Field crop: tomato
Growth stage: 1
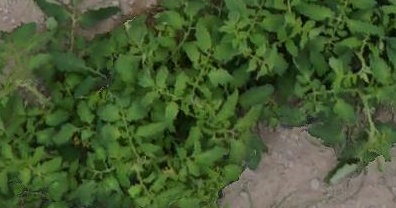
Species: tomato